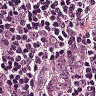
Metastatic tissue present: yes